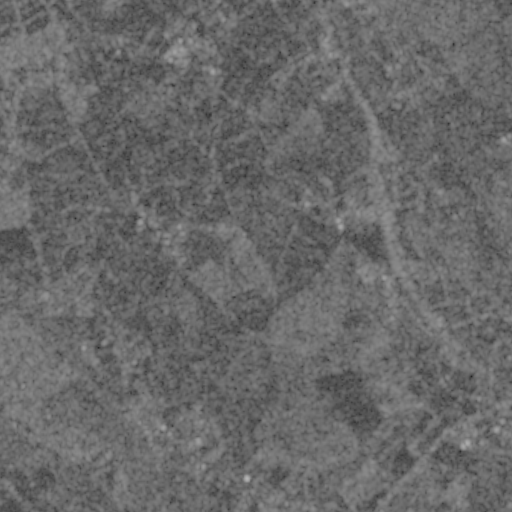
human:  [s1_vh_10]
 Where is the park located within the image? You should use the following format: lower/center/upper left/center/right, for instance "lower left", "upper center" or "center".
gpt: The park is located in the center right of the image.
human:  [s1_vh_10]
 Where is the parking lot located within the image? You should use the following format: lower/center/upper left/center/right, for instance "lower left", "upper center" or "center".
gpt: The parking lot is located in the lower right of the image.
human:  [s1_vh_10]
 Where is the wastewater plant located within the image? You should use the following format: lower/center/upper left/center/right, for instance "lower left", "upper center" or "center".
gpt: The wastewater plant is located in the center right of the image.
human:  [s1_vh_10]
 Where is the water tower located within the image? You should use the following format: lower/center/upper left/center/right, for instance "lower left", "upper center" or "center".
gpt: The water tower is located in the lower left of the image.
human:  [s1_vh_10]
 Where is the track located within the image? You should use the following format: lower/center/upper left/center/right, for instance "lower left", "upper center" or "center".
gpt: There is no track in the image.

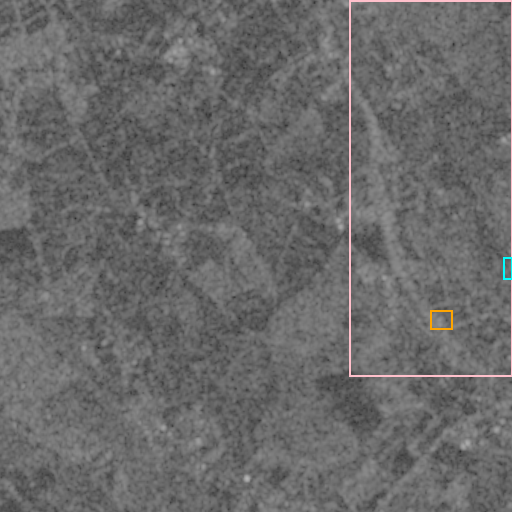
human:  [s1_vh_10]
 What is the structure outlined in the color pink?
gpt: The structure outlined in pink is a crop field.
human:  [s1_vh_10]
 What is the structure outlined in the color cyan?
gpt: The structure outlined in cyan is a park.
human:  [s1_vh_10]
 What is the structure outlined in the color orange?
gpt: The structure outlined in orange is a wastewater plant.
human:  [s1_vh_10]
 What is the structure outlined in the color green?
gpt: There is no green outline.